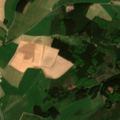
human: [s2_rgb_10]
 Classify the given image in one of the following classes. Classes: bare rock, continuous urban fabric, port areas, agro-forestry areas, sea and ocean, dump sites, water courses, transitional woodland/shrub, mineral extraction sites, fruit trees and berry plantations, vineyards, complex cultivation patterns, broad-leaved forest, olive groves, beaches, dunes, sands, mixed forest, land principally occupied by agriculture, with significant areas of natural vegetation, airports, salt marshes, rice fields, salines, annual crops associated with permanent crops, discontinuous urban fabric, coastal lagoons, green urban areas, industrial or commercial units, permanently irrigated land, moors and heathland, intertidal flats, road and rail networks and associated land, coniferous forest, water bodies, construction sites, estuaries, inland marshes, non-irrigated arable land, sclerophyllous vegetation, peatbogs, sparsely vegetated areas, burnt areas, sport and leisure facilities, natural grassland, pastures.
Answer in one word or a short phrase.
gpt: discontinuous urban fabric, complex cultivation patterns, coniferous forest, transitional woodland/shrub